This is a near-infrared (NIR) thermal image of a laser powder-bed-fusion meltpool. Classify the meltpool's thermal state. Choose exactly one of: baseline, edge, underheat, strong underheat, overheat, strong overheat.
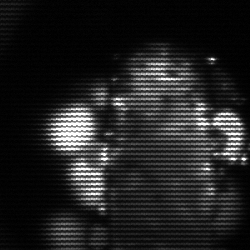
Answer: strong underheat